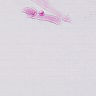
Metastatic tissue present: no